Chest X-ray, AP view. Patient: 52 years old, sex F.
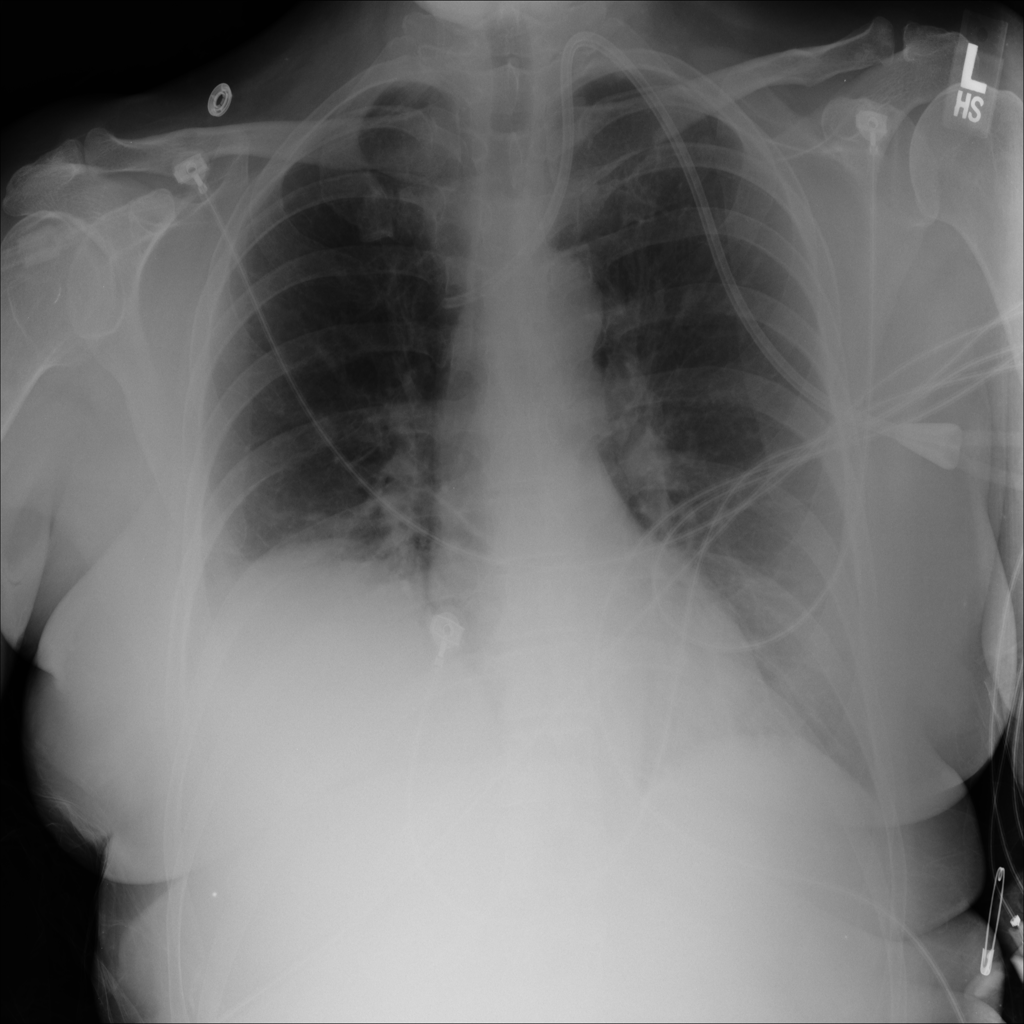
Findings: Mass